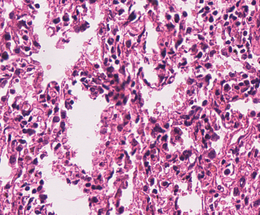
Tumor epithelial tissue: no
Tumor-associated stroma tissue: no
Normal tissue: yes